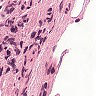
Metastatic tissue present: no